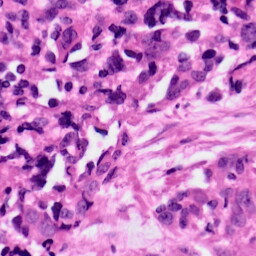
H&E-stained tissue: Ovarian